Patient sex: M
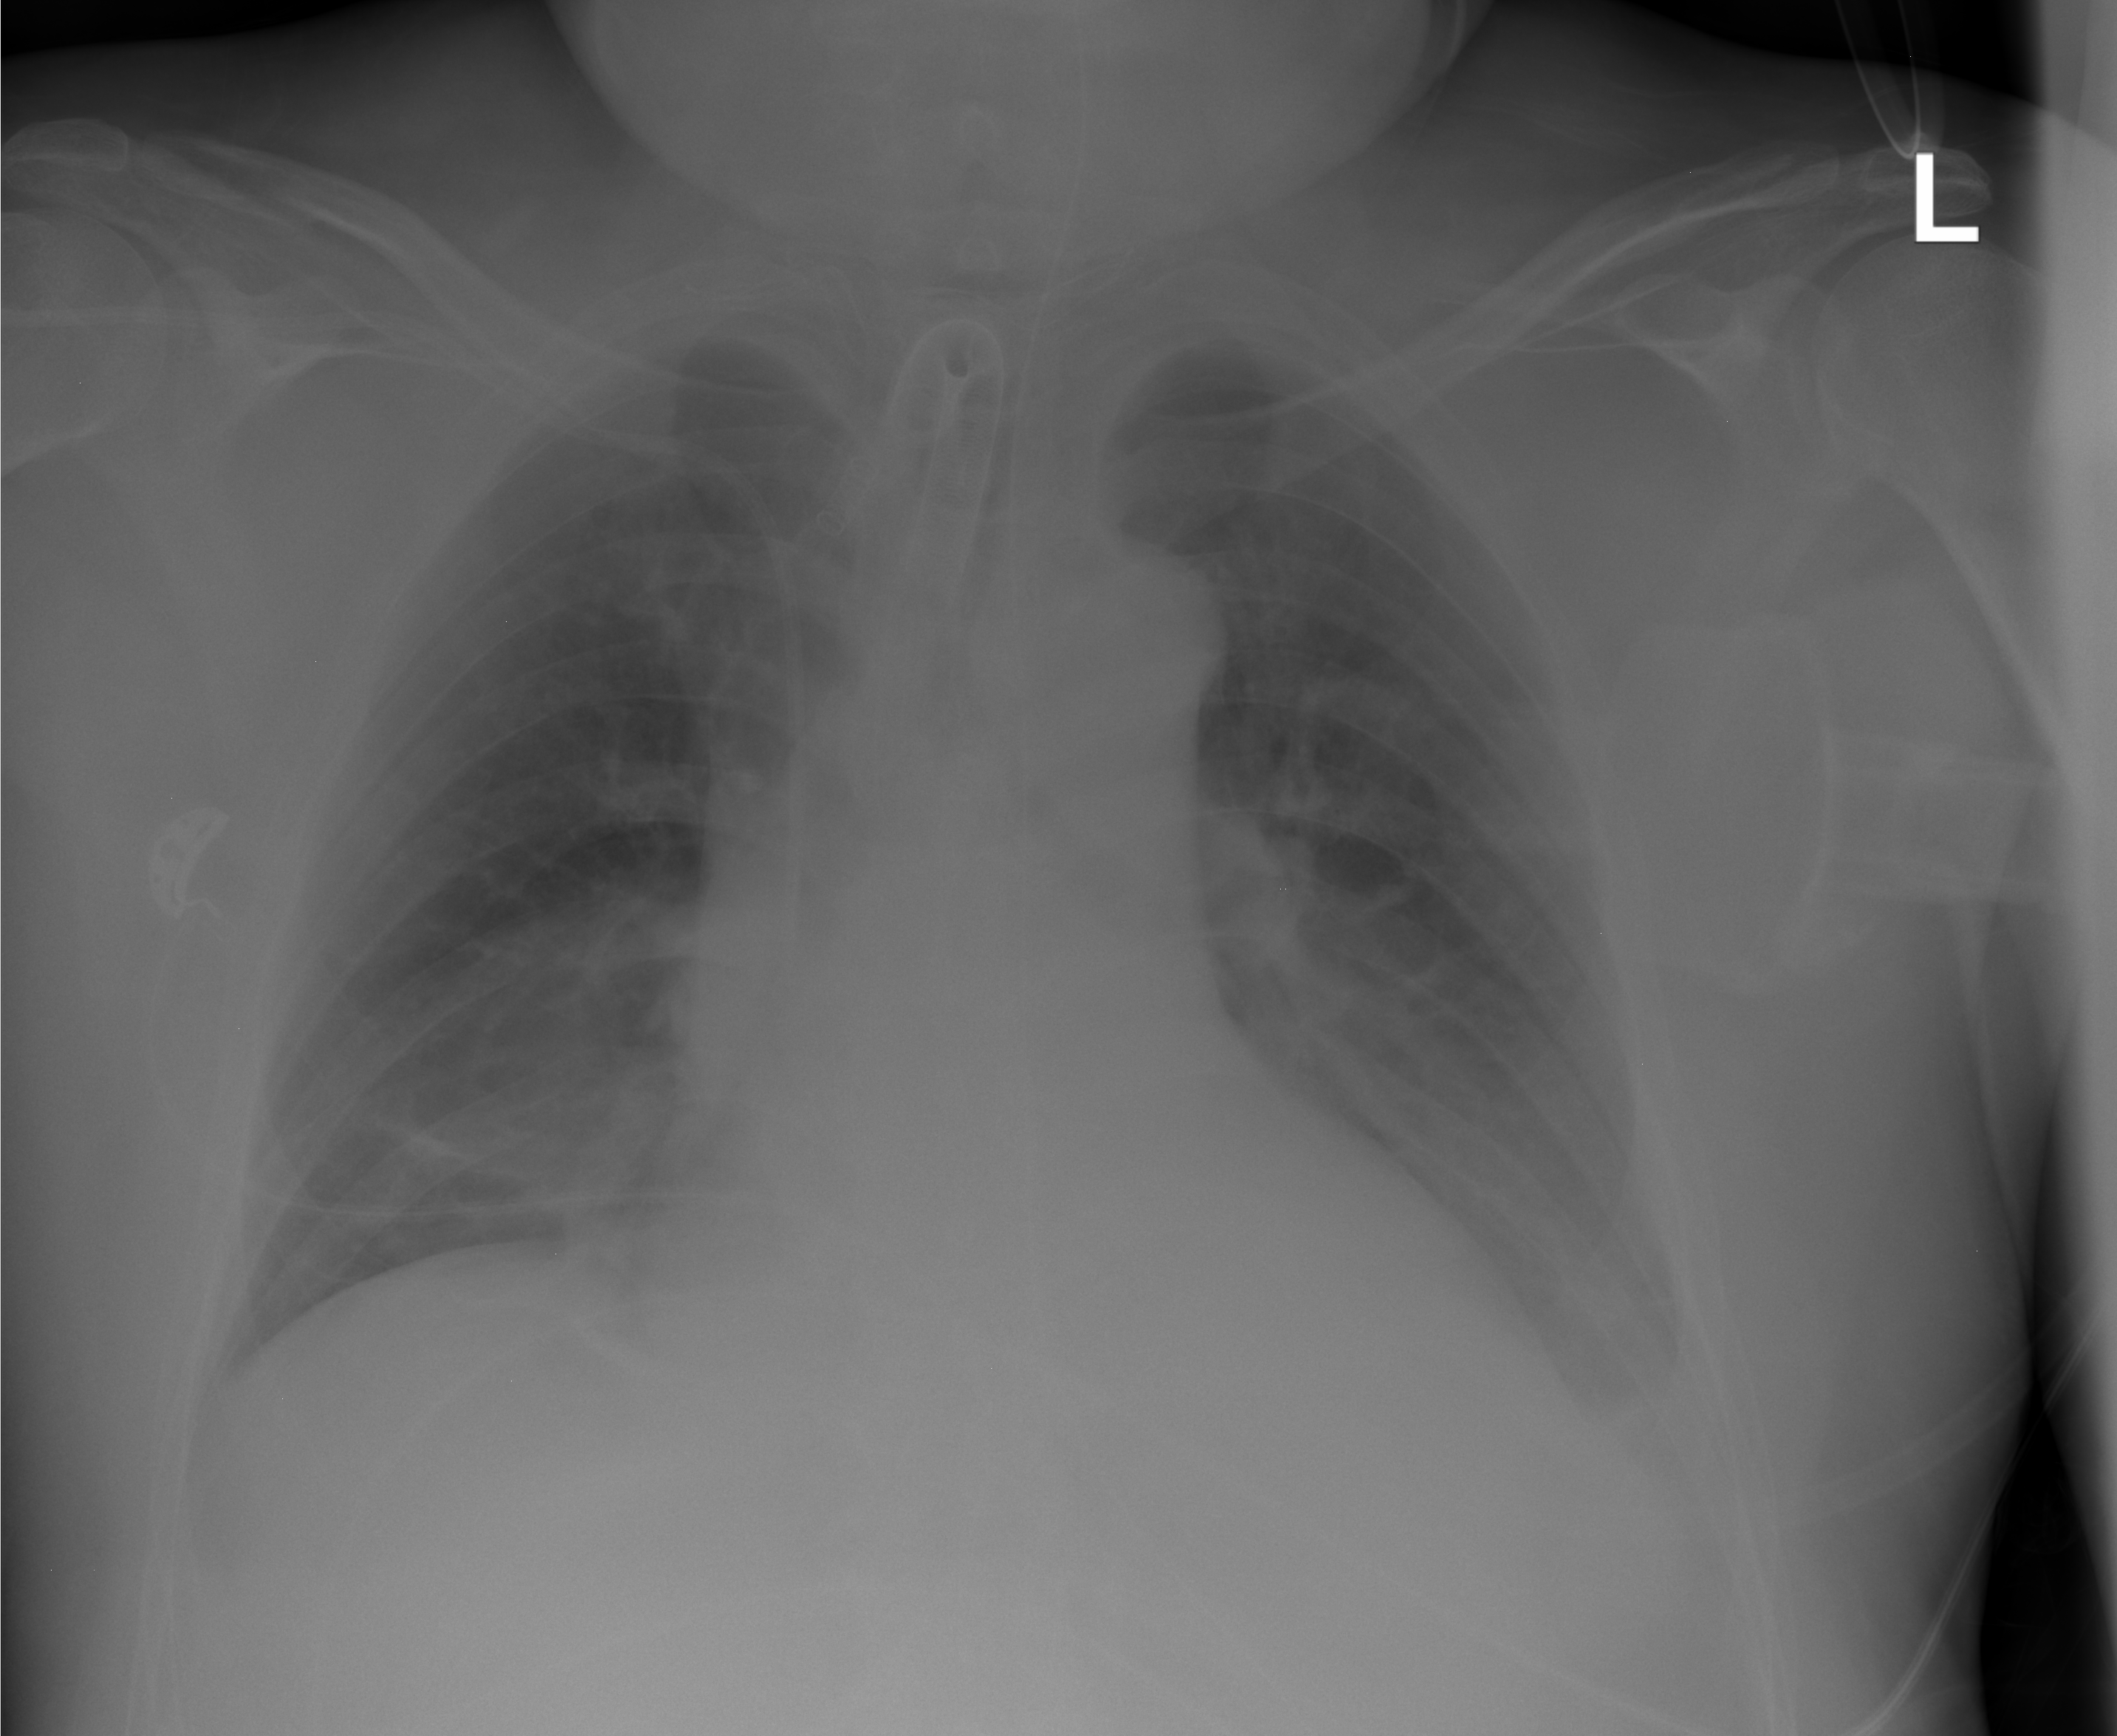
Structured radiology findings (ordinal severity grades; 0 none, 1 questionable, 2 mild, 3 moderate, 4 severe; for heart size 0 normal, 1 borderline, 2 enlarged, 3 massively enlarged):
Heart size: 0
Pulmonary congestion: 0
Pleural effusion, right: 0
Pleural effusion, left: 2
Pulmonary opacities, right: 1
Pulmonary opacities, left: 1
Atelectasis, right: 2
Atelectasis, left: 2